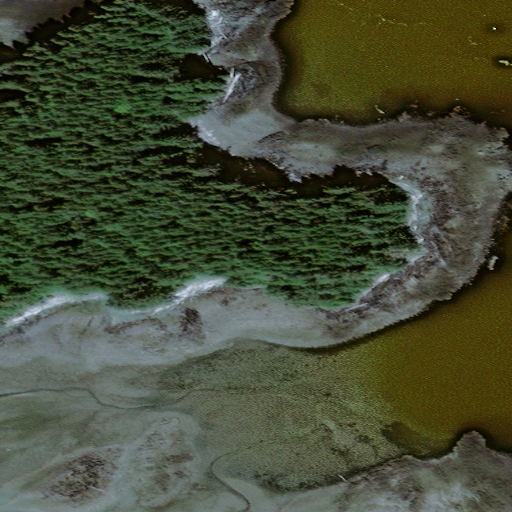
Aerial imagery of cape in Alaska named Bay Point containing only unknown